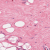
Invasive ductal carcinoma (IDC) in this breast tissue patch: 0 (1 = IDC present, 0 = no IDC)